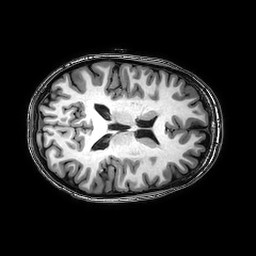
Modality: T1w
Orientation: axial
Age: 24
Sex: female
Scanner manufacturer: philips
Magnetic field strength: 3 T
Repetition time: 0.008348 s
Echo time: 0.00384 s